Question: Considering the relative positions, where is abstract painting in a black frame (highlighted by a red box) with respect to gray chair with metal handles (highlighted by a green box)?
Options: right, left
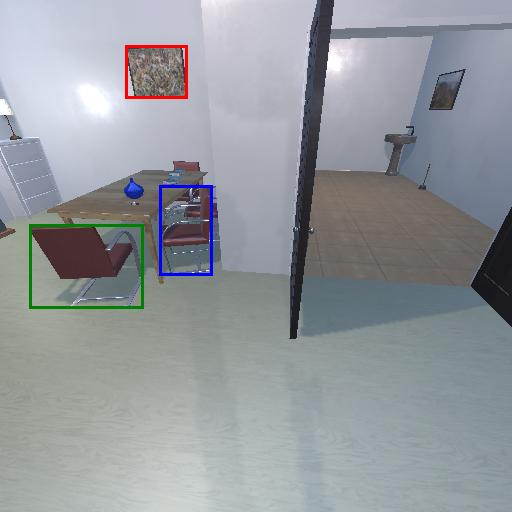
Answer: right